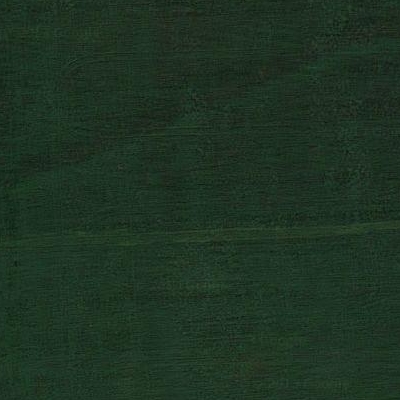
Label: Grass